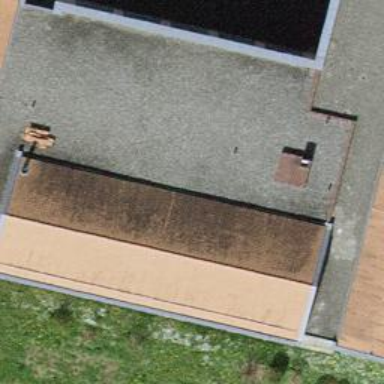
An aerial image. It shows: School.